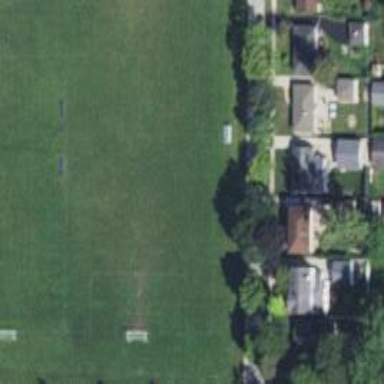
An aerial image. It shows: Soccer pitch designated for leisure and sports activities.